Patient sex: F
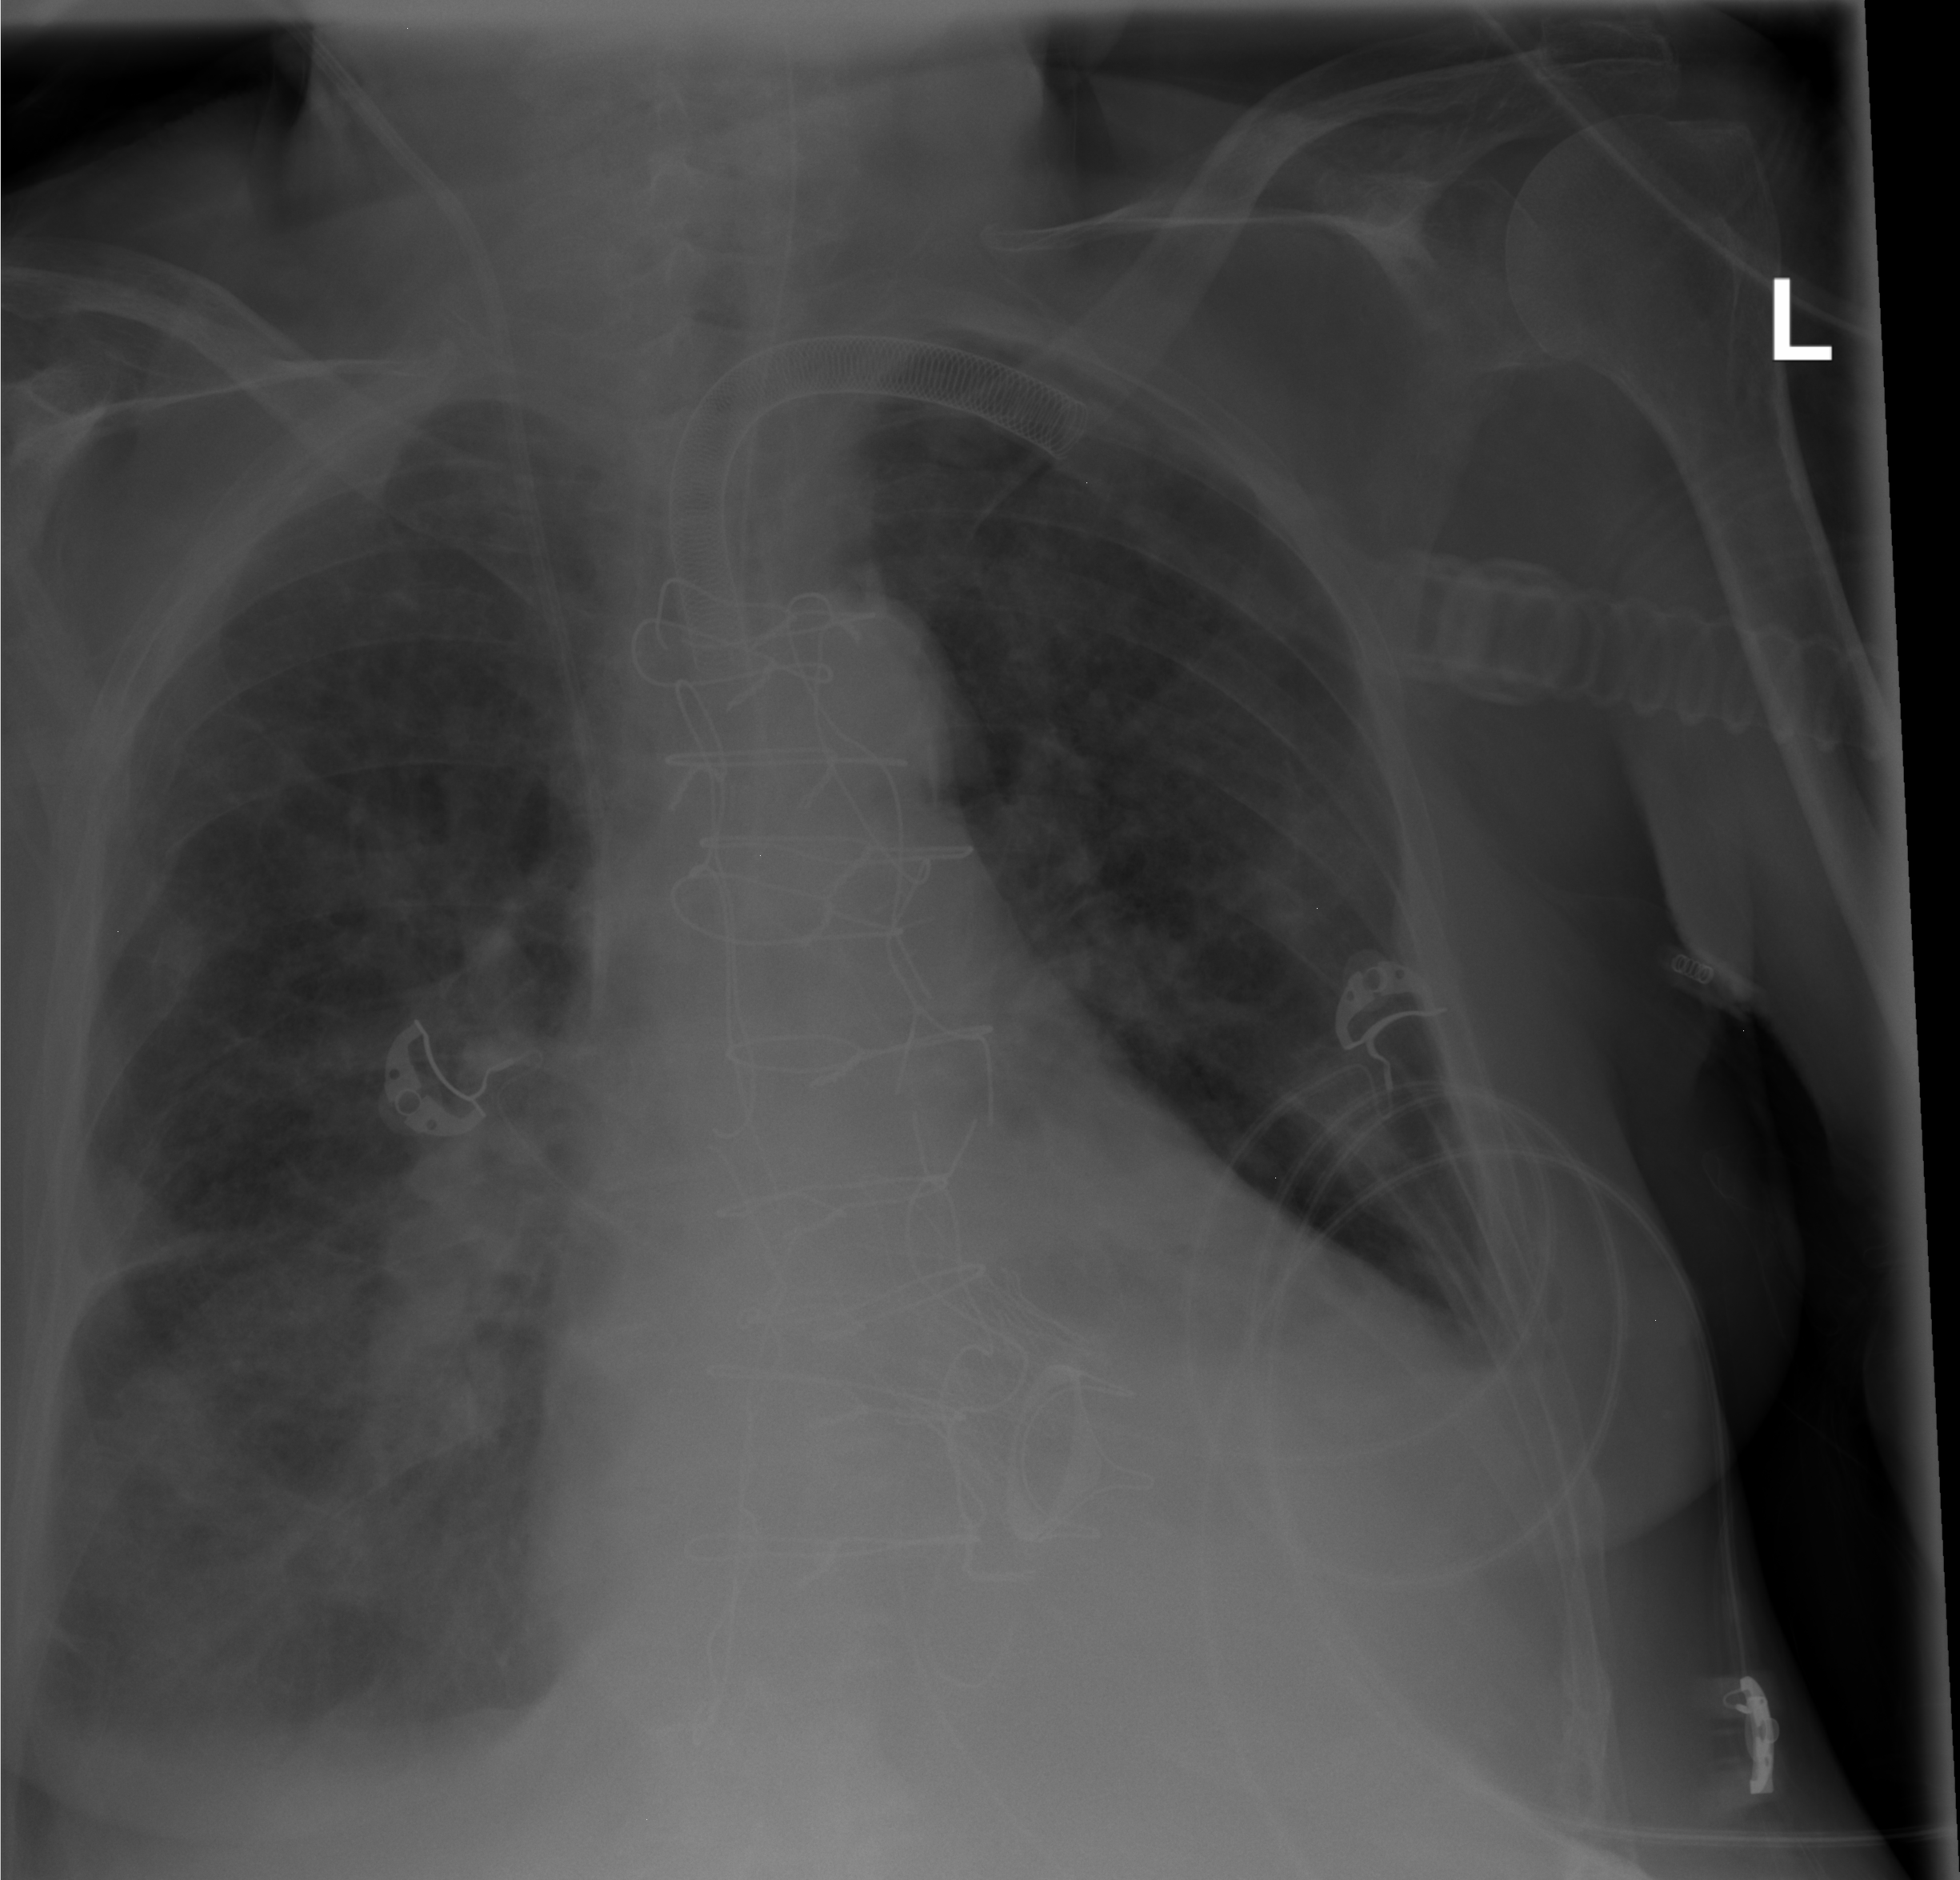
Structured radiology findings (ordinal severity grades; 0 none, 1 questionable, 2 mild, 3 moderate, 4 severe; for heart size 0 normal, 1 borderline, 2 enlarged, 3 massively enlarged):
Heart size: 2
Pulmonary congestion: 2
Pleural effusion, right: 2
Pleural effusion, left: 2
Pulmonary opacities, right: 1
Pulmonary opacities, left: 0
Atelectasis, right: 2
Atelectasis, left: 2